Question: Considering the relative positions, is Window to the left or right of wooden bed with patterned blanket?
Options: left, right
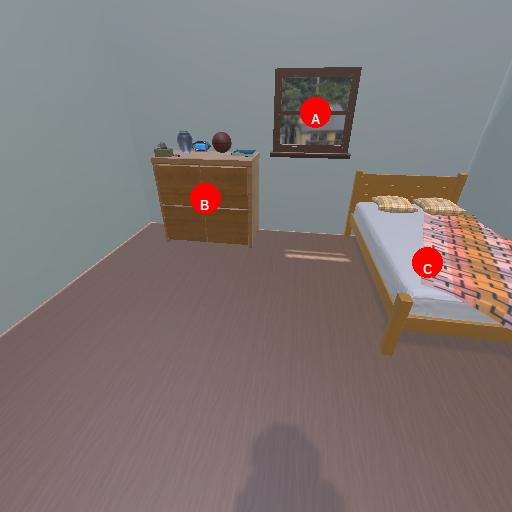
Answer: left